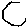
Label: hexagon